Question: I'm in the beginnings of teaching myself how to code and working on an assignment to create a responsive site but can't use frameworks like Twitter bootstrap or any of the new grid properties. The problem is I'm trying to get 3 divs to align for devices with a min-width of 992px and for devices with a min-width of 768px and a max-width of 991px, I'm trying to get two across the two and one at the bottom. With my current code, I can get 3 across the top but when I go to tablet devices I'm getting all 3 laid vertically and taking 50% of the screen.
I've tried adjusting the width property, removing padding and margins, adding an overarching div with the class of "container", border box, removing and adding the float property.
Here's my current CSS code and image of what's expected.
'''
*{
box-sizing: border-box;
}
body {
background-color: white;
margin: 0px;
}
h1 {
color: black;
text-align: center;
}
.container {
width: 100%;
}
section {
background-color: gray;
border: 1px solid black;
margin: 5px;
}
p#description {
/*text-align: left;*/
/*font-weight:100;*/
padding-top: 20px;
padding-left: 20px;
padding-right: 20px;
/*padding-bottom: 0px;*/
height: 250px;
}
p#suboptions {
float: right;
border-left: 1px solid black;
border-bottom: 1px solid black;
}
p.chick {
background-color: lightpink;
color:black;
text-align: center;
font-size: large;
font-weight: bold;
font-family: 'Times New Roman', Times, serif;
width: 25%;
margin-top: 0px;
padding: 5px;
}
p.beef {
background-color:maroon;
color: white;
text-align: center;
font-size: large;
font-weight: bold;
font-family: 'Times New Roman', Times, serif;
width: 25%;
margin-top: 0px;
padding: 5px;
}
p.sushi {
background-color: blanchedalmond;
color:black;
text-align: center;
font-size: large;
font-weight: bold;
font-family: 'Times New Roman', Times, serif;
width: 25%;
margin-top: 0px;
padding: 5px;
}
@media (min-width: 768px) and (max-width: 991px) {
/*tablets*/
.col-s-1 {width: 8.33%;}
.col-s-2 {width: 16.66%;}
.col-s-3 {width: 25%;}
.col-s-4 {width: 33.33%;}
.col-s-5 {width: 41.66%;}
.col-s-6 {width: 50%;}
.col-s-7 {width: 58.33%;}
.col-s-8 {width: 66.66%;}
.col-s-9 {width: 75%;}
.col-s-10 {width: 83.33%;}
.col-s-11 {width: 91.66%;}
.col-s-12 {width: 100%;}
section {
float: left;
margin: 5px;
}
p#description {
height: 170px;
}
}
@media (min-width: 992px) {
.col-lg-1, .col-lg-2, .col-lg-3, .col-lg-4, .col-lg-5, .col-lg-6, .col-lg-7, .col-lg-8, .col-lg-9, .col-lg-10, .col-lg-11, .col-lg-12 {
float: left;}
.col-lg-1 {width: 8.33%;}
.col-lg-2 {width: 16.66%;}
.col-lg-3 {width: 25%;}
.col-lg-4 {width: 33.33%;}
.col-lg-5 {width: 41.66%;}
.col-lg-6 {width: 50%;}
.col-lg-7 {width: 58.33%;}
.col-lg-8 {width: 66.66%;}
.col-lg-9 {width: 75%;}
.col-lg-10 {width: 83.33%;}
.col-lg-11 {width: 91.66%;}
.col-lg-12 {width: 100%;}
}
'''

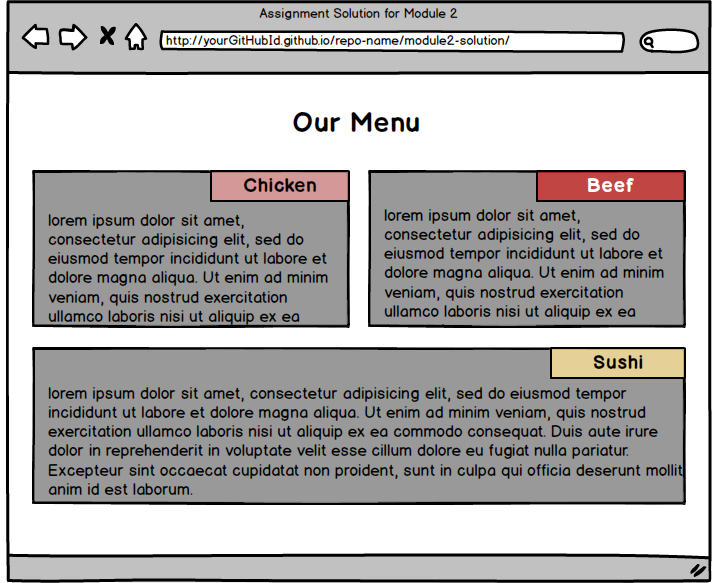
Answer: So after 992px you can use FlexBox to align all items horizontally in a row.
Between 768px and 992 you can use CSS Grid to create 2x2 grid and third box will span in 2nd row.
'''
.container {
height: 100vh;
max-width: 1100px;
margin: 0 auto;
}
.box-1 {
background-color: red;
}
.box-2 {
background-color: green;
}
.box-3 {
background-color: blue;
}
@media screen and (min-width: 992px) {
.container {
display: flex;
flex-direction: row;
padding: 5rem;
}
.container > * {
flex: 1;
height: 300px;
}
}
@media screen and (min-width: 768px) and (max-width: 992px) {
.container {
display: grid;
grid-template-columns: repeat(2, 1fr);
grid-template-rows: repeat(2, 1fr);
padding: 5rem;
}
.box-3 {
grid-column: 1 / span 2;
}
'''
'''
<div class="container">
<div class="box-1"></div>
<div class="box-2"></div>
<div class="box-3"></div>
</div>
'''